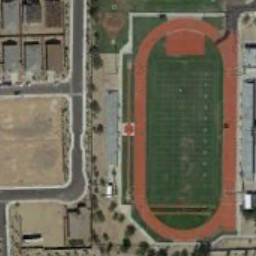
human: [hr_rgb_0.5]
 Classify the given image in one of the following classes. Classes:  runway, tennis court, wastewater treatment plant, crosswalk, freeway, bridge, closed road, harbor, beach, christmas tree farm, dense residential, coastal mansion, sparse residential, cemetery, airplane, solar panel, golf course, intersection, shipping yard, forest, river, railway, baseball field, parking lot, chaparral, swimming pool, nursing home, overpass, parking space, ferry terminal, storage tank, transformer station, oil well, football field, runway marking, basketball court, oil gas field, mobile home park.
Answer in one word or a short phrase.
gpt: football field